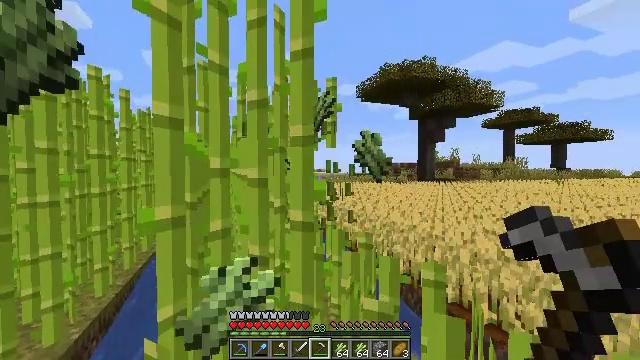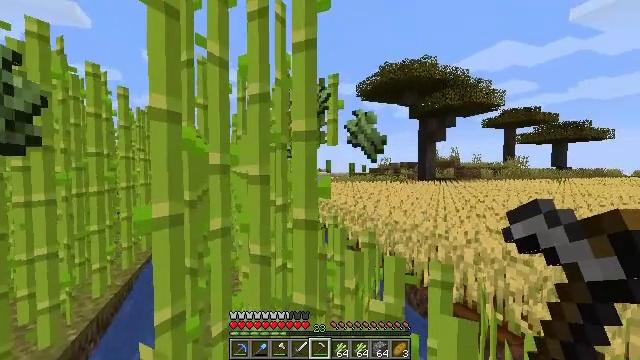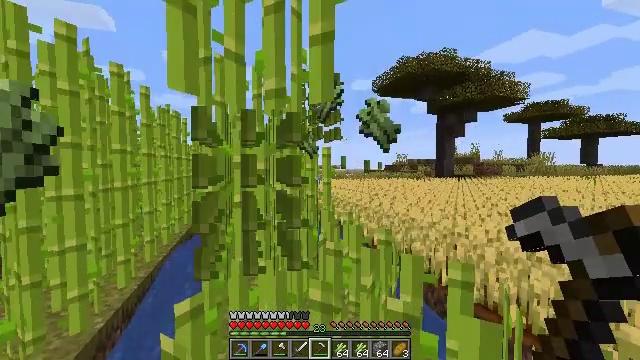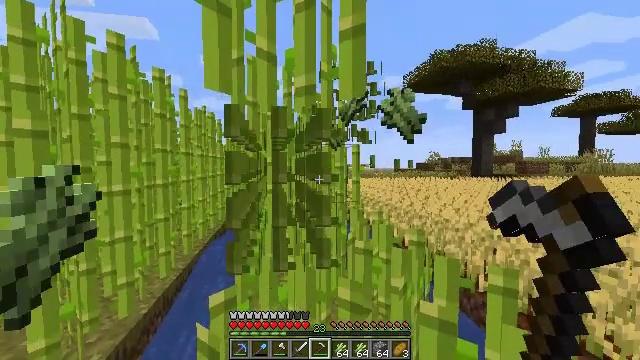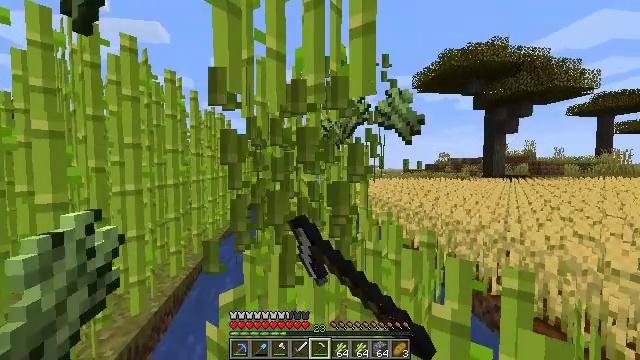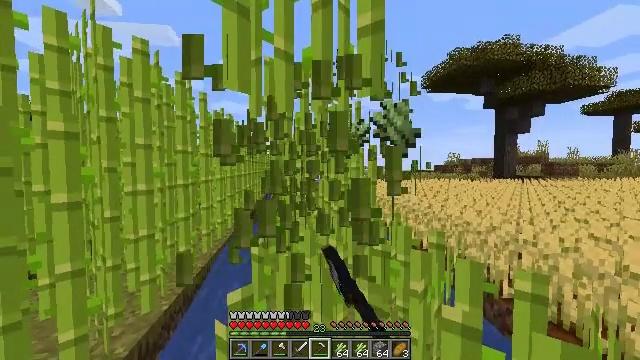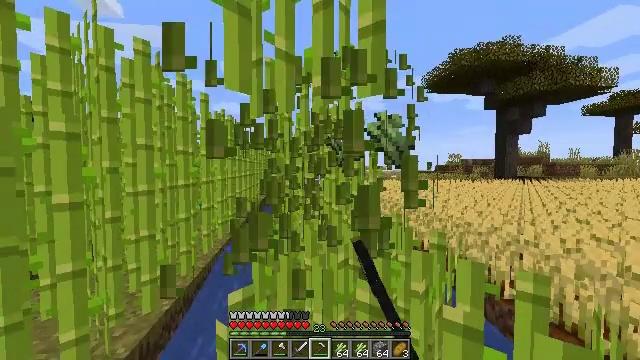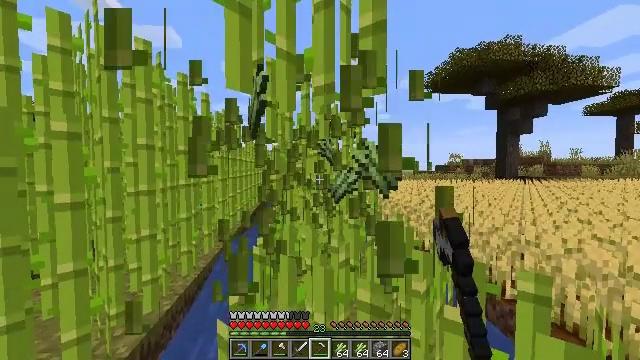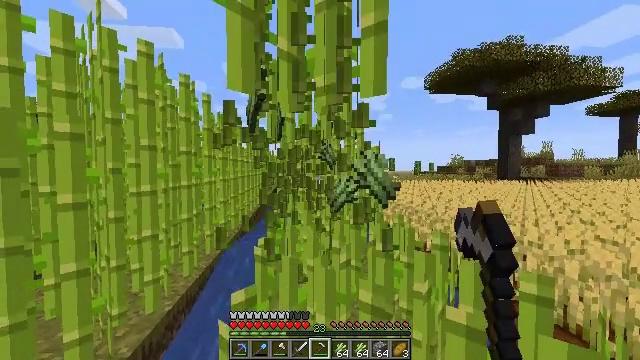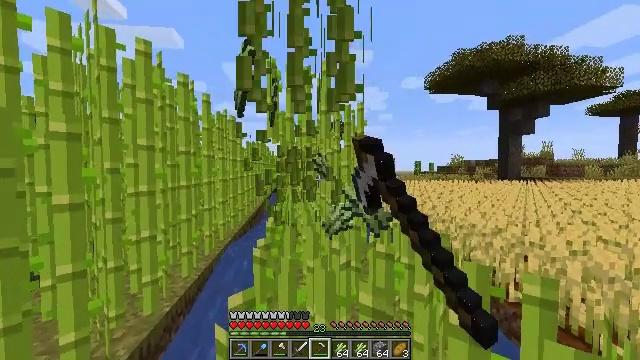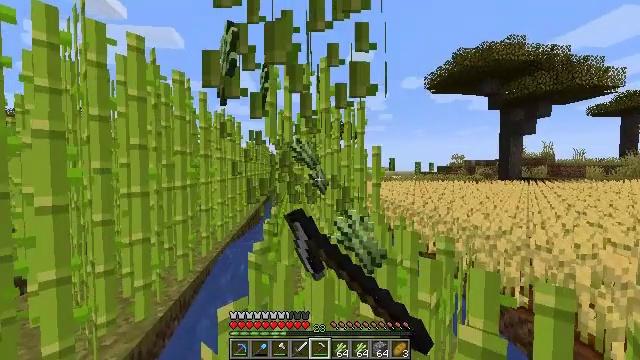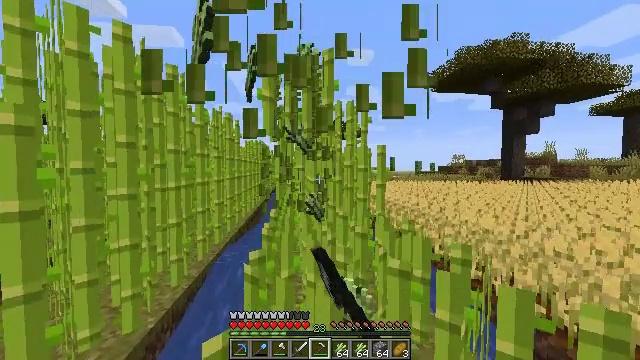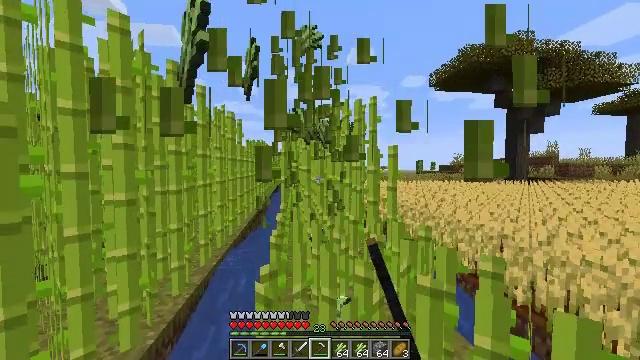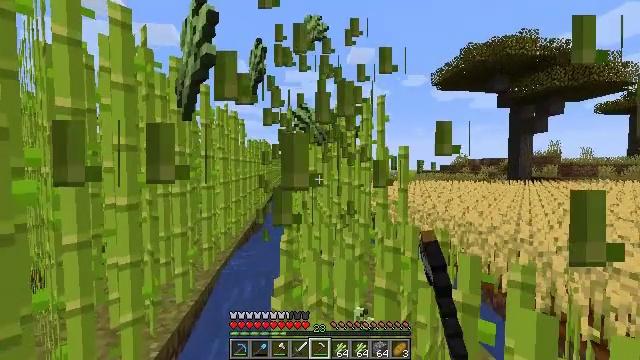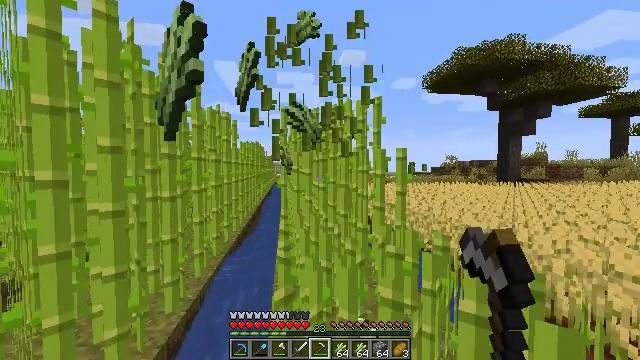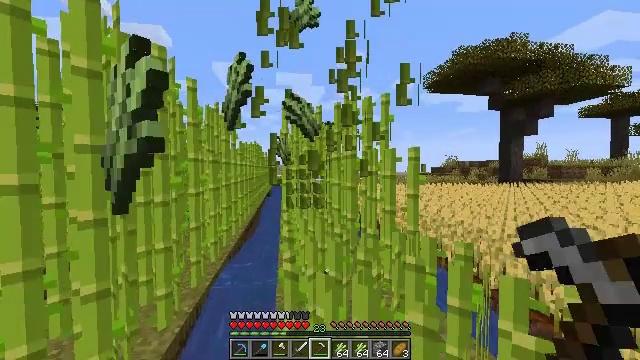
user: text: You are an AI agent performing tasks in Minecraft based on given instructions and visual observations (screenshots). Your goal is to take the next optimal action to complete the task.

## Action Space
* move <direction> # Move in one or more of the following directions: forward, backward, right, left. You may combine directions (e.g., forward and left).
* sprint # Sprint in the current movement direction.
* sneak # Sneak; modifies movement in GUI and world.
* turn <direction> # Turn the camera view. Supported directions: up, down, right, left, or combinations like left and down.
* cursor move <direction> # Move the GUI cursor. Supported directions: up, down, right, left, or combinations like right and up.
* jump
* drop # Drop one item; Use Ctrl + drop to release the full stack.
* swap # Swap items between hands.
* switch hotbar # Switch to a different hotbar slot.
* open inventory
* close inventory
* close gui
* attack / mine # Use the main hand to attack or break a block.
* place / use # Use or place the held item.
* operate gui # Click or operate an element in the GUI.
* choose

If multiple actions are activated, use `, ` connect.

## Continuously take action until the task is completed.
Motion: motion action
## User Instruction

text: Cut down the sugar cane stalks.
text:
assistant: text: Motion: attack / mine
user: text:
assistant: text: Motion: turn left, attack / mine
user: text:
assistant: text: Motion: turn left, attack / mine
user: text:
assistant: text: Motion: turn left, attack / mine
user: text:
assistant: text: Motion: turn left, attack / mine
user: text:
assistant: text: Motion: attack / mine
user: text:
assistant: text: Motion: attack / mine
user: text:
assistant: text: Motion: attack / mine
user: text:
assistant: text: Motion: move forward, attack / mine
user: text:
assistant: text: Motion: move forward, attack / mine
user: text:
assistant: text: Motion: move forward and move left, attack / mine
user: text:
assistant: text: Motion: move forward and move left, attack / mine
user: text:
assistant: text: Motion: move forward and move left, attack / mine
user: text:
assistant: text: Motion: move forward, turn right, attack / mine
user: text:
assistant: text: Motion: move forward, attack / mine
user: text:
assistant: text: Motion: move forward, attack / mine
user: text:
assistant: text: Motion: move forward, attack / mine
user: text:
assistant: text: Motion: move forward, attack / mine
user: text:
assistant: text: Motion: move forward, turn right and up, attack / mine
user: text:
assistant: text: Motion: move forward, turn right, attack / mine
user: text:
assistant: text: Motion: move forward, attack / mine
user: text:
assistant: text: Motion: turn right and down, attack / mine
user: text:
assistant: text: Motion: attack / mine
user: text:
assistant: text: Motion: attack / mine
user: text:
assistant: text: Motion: move forward, attack / mine
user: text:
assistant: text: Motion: move forward, turn right, attack / mine
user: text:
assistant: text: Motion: move forward, turn right, attack / mine
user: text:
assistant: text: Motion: move forward, attack / mine
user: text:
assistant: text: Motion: move forward, attack / mine
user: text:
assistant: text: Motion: move forward, attack / mine